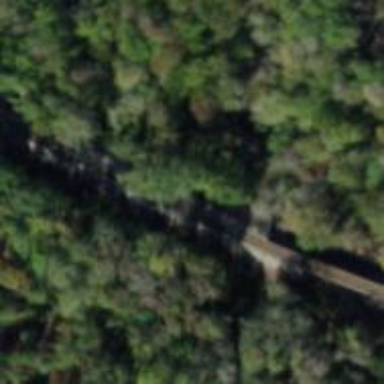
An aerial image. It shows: Railway bridge.